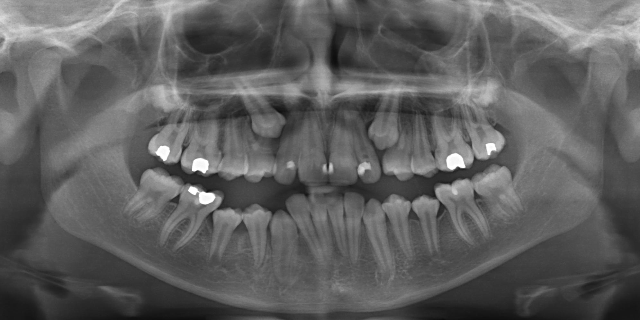
adult